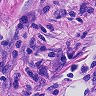
Metastatic tissue present: no